Question: I am faced with getting a rather complex web app to work in HTML/CSS. I am finding many issues with the flexbox, which seems like it would solve my problems. I'm trying to understand what I'm doing wrong or what the flexbox limitations are. I am only working in Chrome so that helps.
I keep seeing two issues:
- the boxes don't understand how to accommodate heights/widths of children contained inside
- child boxes aren't contained by parents. Image of this issue:

Instead of posting code here is a JSFiddle: <URL>
Isn't fully complete but you get the idea I hope. The CSS is combined from three different files.
Thanks!
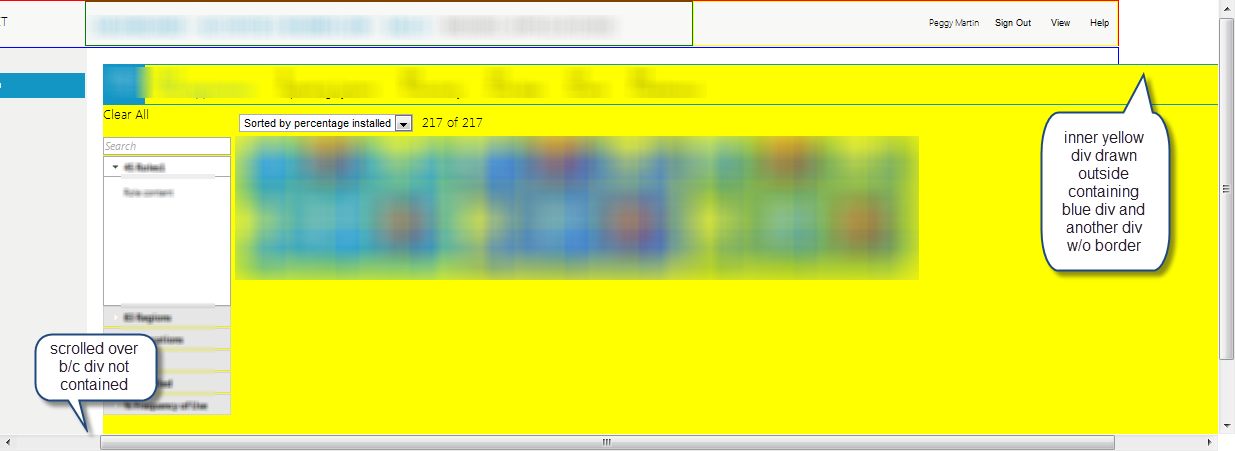
Answer: Figured it out. All containers must be set to display: box (or -webkit-box, etc). If you want a box inside a box, they all must be boxes. Hope this helps someone!